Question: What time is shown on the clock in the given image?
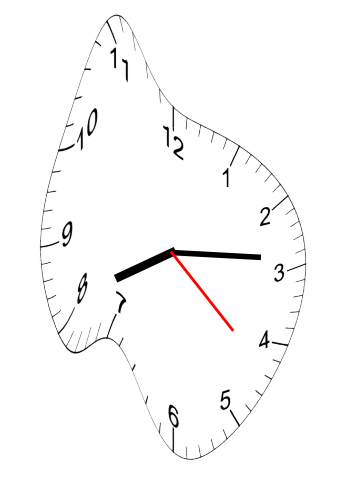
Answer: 08:14:22